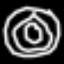
Label: donut